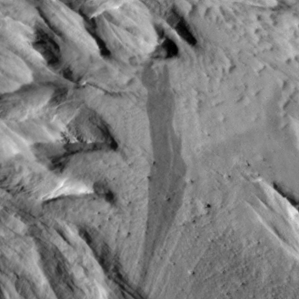
Label: non_frost